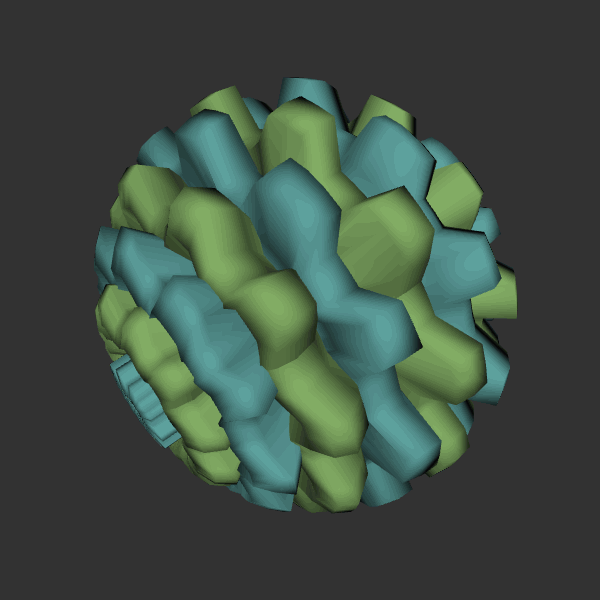
Background: dark